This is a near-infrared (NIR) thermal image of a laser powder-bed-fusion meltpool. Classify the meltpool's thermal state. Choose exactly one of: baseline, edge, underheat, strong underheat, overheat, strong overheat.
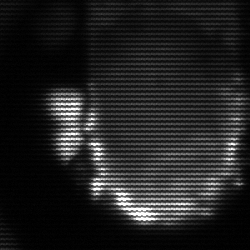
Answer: baseline